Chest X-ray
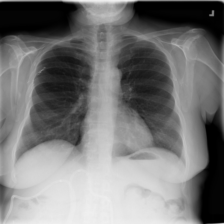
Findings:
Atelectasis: negative
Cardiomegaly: negative
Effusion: negative
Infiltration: positive
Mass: negative
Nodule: negative
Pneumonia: negative
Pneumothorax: negative
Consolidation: negative
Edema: negative
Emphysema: negative
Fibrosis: negative
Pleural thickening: negative
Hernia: negative